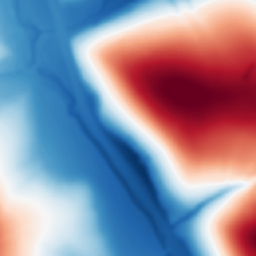
Category: multiscale
Decomposition family: dog_multiscale
Decomposition parameters: sigma_ratio: 2
n_scales: 6
base_sigma: 2
Upsampling method: area
Upsampling parameters: scale: 2
Upsampling scale: 2